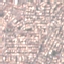
Label: Residential